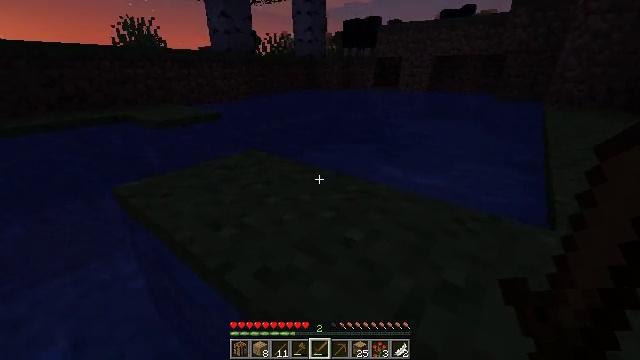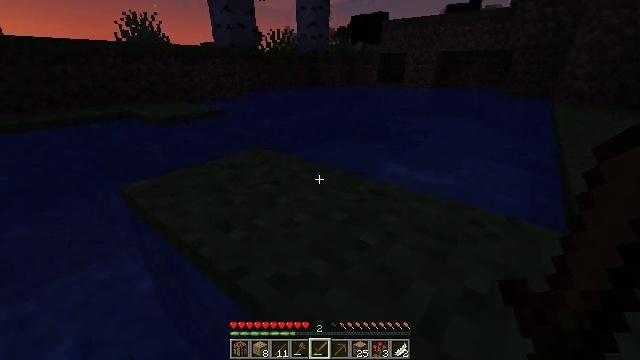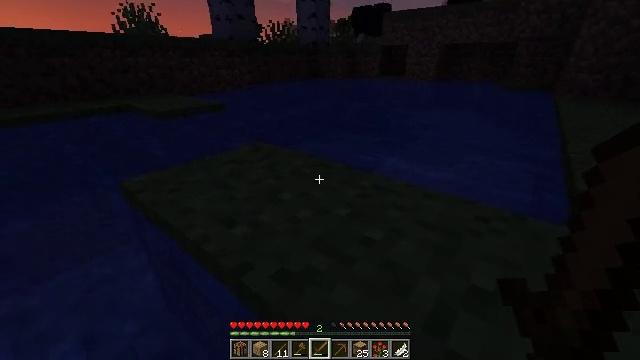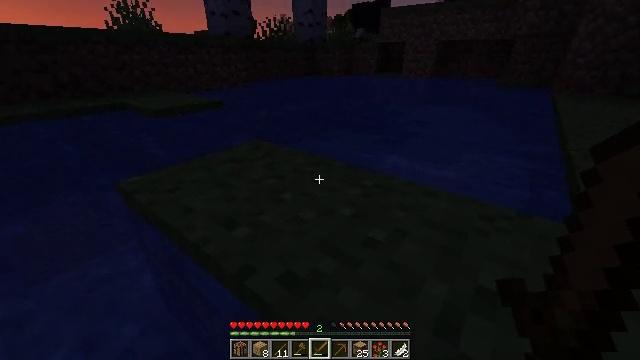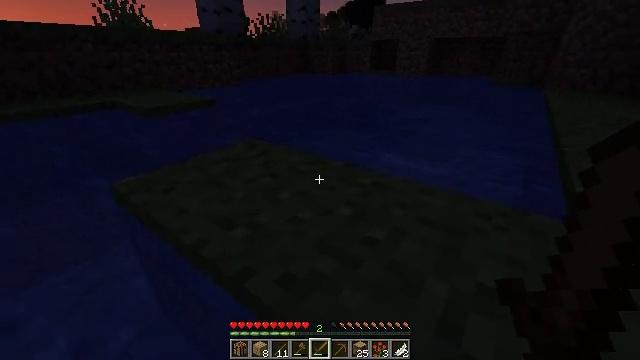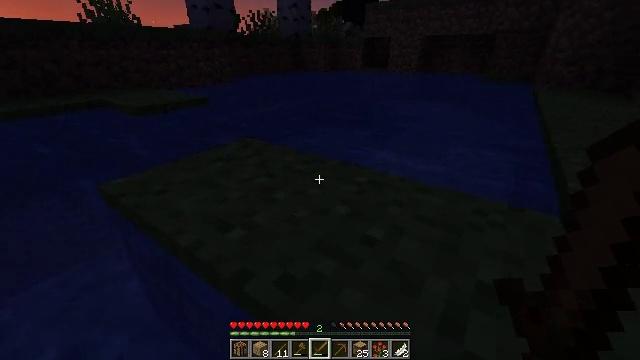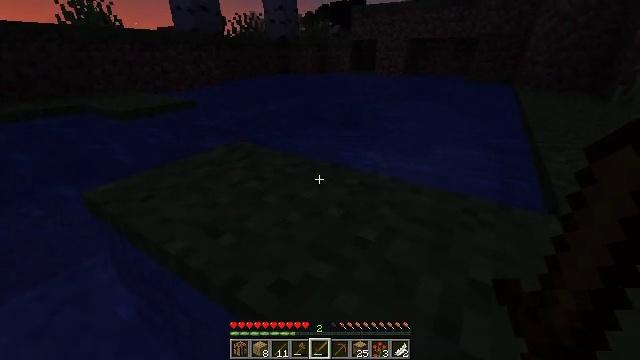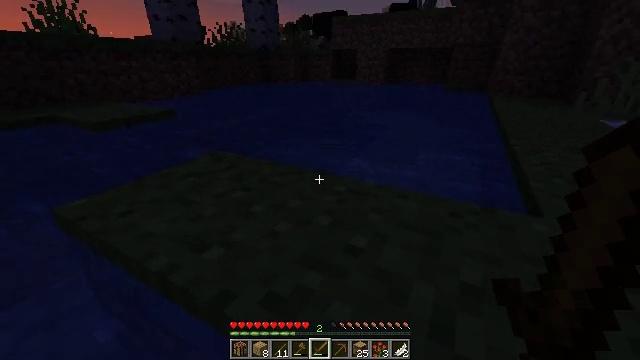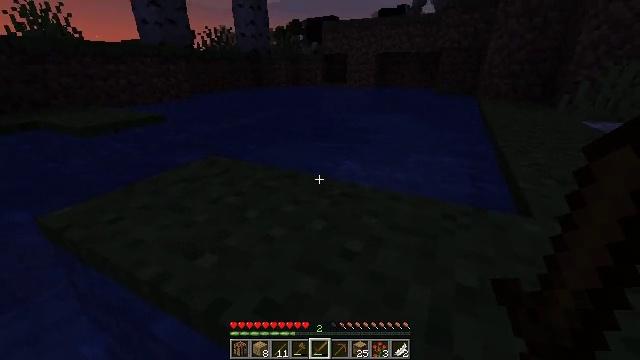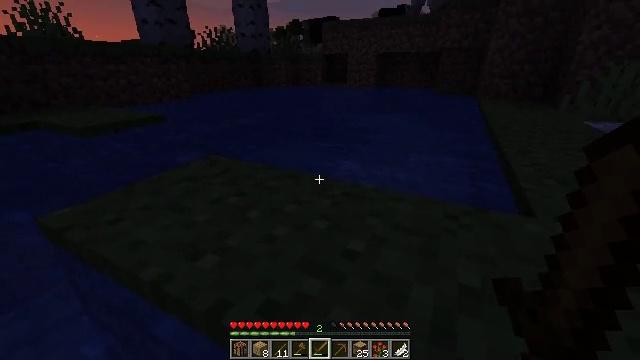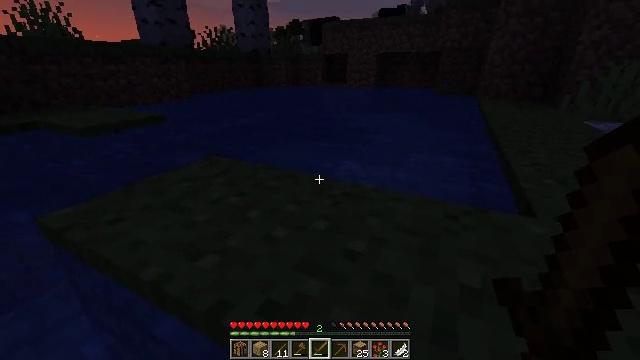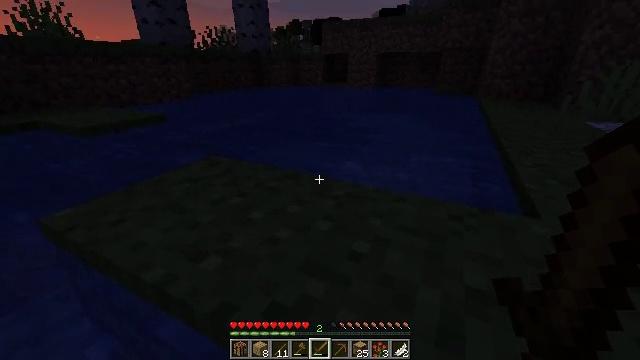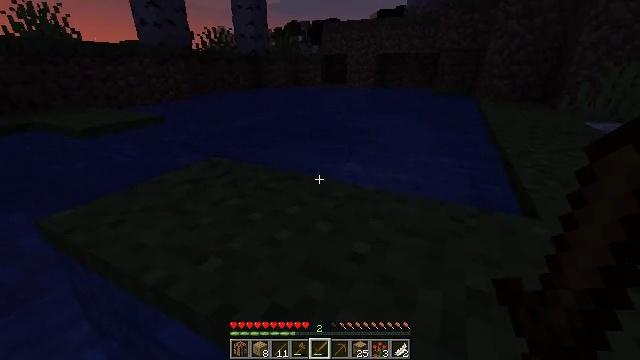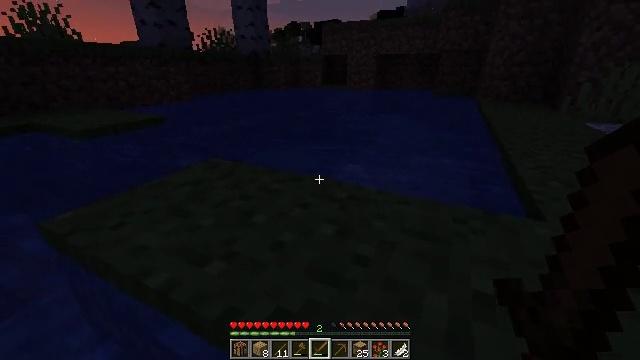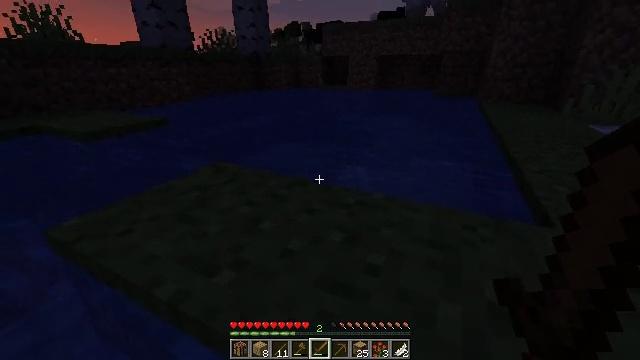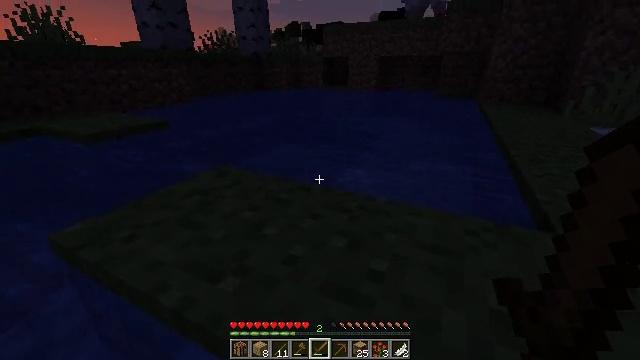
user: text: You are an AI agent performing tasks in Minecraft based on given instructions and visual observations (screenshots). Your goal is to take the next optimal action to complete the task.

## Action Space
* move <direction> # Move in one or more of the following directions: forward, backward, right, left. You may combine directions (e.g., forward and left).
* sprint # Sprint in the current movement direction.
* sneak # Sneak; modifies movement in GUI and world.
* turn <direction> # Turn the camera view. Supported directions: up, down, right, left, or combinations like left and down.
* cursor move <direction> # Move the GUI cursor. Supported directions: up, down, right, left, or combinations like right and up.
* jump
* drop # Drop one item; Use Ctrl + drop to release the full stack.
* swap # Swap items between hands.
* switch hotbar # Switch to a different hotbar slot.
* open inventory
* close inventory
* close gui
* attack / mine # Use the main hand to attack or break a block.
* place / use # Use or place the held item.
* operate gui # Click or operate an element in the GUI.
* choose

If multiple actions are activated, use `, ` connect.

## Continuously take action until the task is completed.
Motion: motion action
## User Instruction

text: Dig up the grass block for dirt.
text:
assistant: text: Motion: no_op
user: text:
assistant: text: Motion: turn down
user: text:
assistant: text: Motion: no_op
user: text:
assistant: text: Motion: turn right
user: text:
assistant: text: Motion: turn right
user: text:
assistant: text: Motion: turn right
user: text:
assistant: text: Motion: turn right and up
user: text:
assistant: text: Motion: turn right
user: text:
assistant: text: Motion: no_op
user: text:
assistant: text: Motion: no_op
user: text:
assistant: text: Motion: move forward
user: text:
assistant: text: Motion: move forward
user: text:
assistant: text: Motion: move forward
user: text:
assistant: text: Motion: move forward, jump
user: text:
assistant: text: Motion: move forward, jump
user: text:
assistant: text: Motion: move forward, jump
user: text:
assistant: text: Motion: move forward, jump
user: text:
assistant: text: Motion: move forward, jump
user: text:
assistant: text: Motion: move forward
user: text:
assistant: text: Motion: move forward
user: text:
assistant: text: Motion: move forward
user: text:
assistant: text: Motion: no_op
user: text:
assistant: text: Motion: move forward
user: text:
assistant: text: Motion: move forward
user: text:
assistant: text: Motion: move forward, turn right
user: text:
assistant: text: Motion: move forward
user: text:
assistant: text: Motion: move forward
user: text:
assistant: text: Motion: move forward
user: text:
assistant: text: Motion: no_op
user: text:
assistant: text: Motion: turn right